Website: lowes
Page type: payment
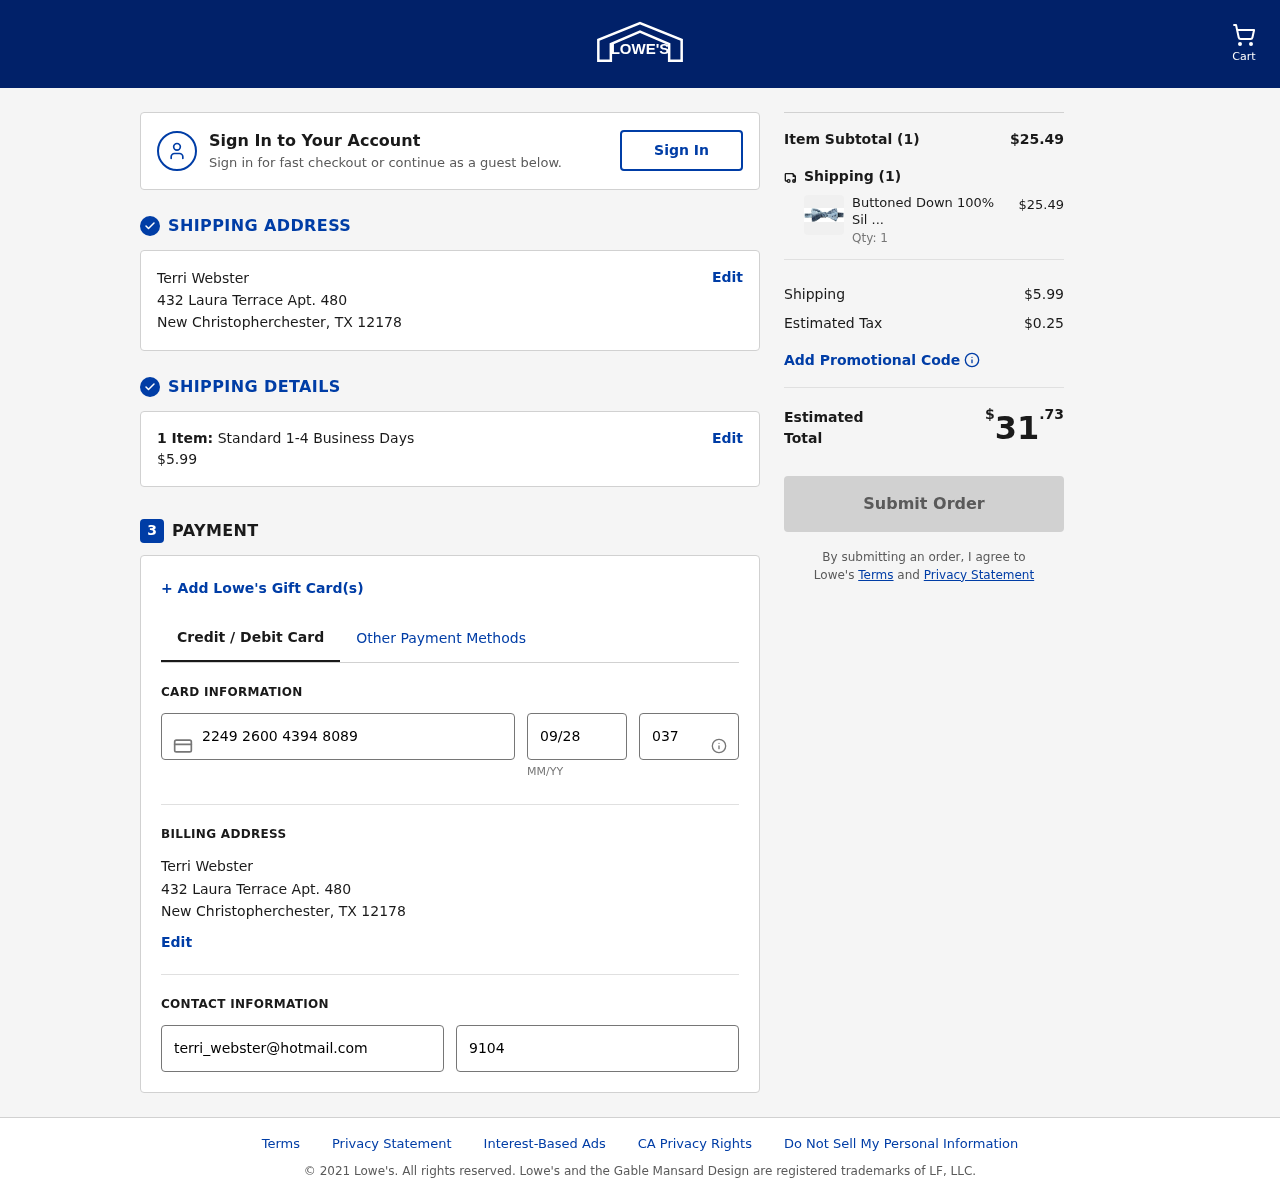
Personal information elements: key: PII_CARD_CVV
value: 037
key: PII_CARD_EXPIRY
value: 09/28
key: PII_CARD_NUMBER
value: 2249 2600 4394 8089
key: PII_CITY
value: New Christopherchester
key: PII_EMAIL
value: terri_webster@hotmail.com
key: PII_FULLNAME
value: Terri Webster
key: PII_PHONE
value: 9104394106
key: PII_POSTCODE
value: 12178
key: PII_STATE_ABBR
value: TX
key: PII_STREET
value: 432 Laura Terrace Apt. 480
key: PII_FULLNAME2
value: Terri Webster
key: PII_CITY2
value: New Christopherchester
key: PII_STATE_ABBR2
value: TX
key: PII_POSTCODE_FULL
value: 12178
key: PII_POSTCODE_NUMERIC
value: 12178
Product elements: key: PRODUCT1_NAME
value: Buttoned Down 100% Silk Self Bow Tie, Turquoise Paisley, One Size
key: PRODUCT1_PRICE
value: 25.49
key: PRODUCT1_QUANTITY
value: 1
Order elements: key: ORDER_NUM_ITEMS
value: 1
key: ORDER_SHIPPING_COST
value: $5.99
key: ORDER_NUM_ITEMS2
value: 1
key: ORDER_SUBTOTAL
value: $25.49
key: ORDER_NUM_ITEMS3
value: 1
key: ORDER_SHIPPING_COST2
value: $5.99
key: ORDER_TAX
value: $0.25
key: ORDER_TOTAL
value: $31.73